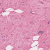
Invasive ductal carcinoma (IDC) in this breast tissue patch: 0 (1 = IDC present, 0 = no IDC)